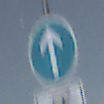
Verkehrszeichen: VorgeschriebeneFahrtrichtungGeradeaus
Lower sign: EinspurigeFahrzeugeFrei4
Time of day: Night
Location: Outdoor (Nature)
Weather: Clear
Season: NotSpecified
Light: Natural